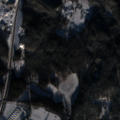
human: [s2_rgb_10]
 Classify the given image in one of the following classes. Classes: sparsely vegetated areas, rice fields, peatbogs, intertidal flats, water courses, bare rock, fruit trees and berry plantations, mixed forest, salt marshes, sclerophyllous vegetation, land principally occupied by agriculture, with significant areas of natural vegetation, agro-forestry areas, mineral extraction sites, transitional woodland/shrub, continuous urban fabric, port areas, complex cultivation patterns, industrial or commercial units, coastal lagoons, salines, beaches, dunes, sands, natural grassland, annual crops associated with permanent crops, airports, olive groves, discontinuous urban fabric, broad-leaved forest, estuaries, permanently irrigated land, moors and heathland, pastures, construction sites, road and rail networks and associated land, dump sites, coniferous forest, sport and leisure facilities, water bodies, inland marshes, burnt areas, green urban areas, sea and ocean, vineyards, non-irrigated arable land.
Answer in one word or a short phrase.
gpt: airports, mineral extraction sites, land principally occupied by agriculture, with significant areas of natural vegetation, coniferous forest, mixed forest